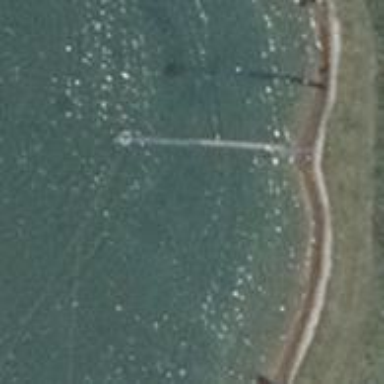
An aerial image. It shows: Pylon for aerialway.